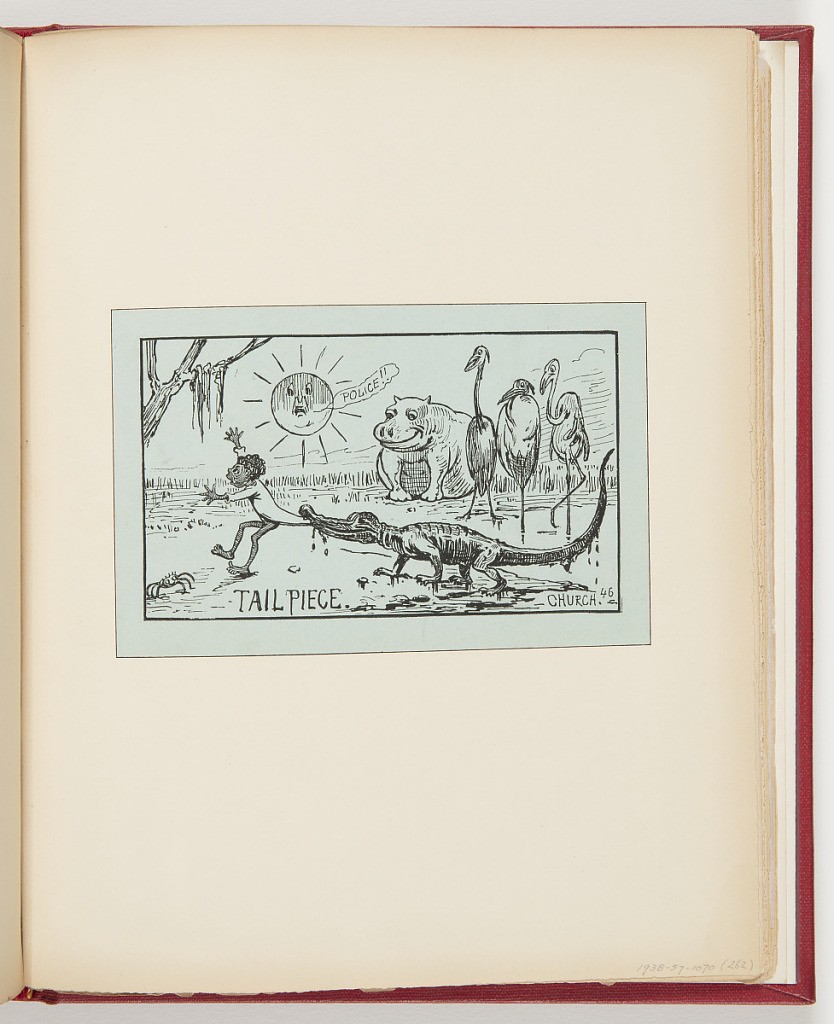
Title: Tail Piece
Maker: Frederick Stuart Church, American, 1842–1924
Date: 1877
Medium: Printed in black ink and red ink on blue paper
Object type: Ephemera
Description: Background, upper left, sun, surprised, yelling police; right, group of animals watching boy and alligator, hippo and cranes. Foreground, profile of young child facing left, with arms outstretched, as if surprised; right, alligator pulls the bottom of child's shirt. Lower left, sketch of smiling crab.